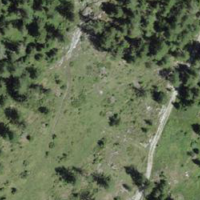
EUNIS habitat code: 23
Species observed at this site:
Larix decidua